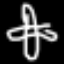
Label: airplane